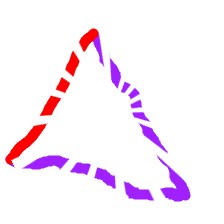
Shape: triangle